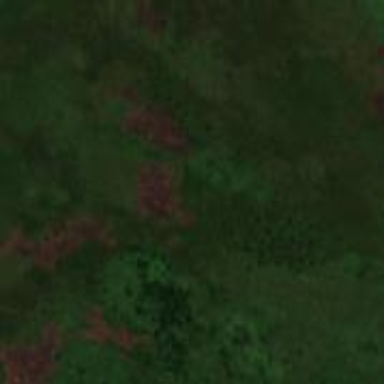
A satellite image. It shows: Patch of scrub vegetation.